Interaction volume radius: 5 \u00c5
Interaction volume height: 15 \u00c5
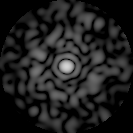
Disorder parameter: 0.8356